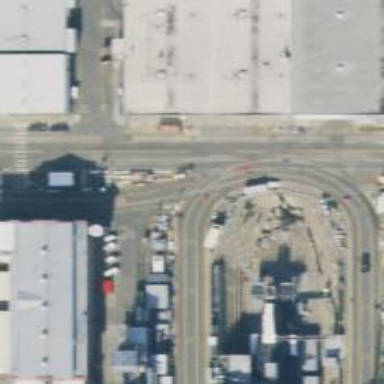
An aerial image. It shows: Railway crossing.